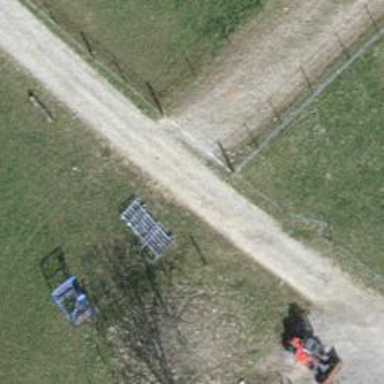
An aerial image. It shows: Gate.